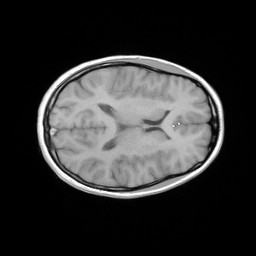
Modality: FLASH
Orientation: axial
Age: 19
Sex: female
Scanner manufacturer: siemens
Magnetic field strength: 3 T
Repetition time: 0.245 s
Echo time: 0.0026 s